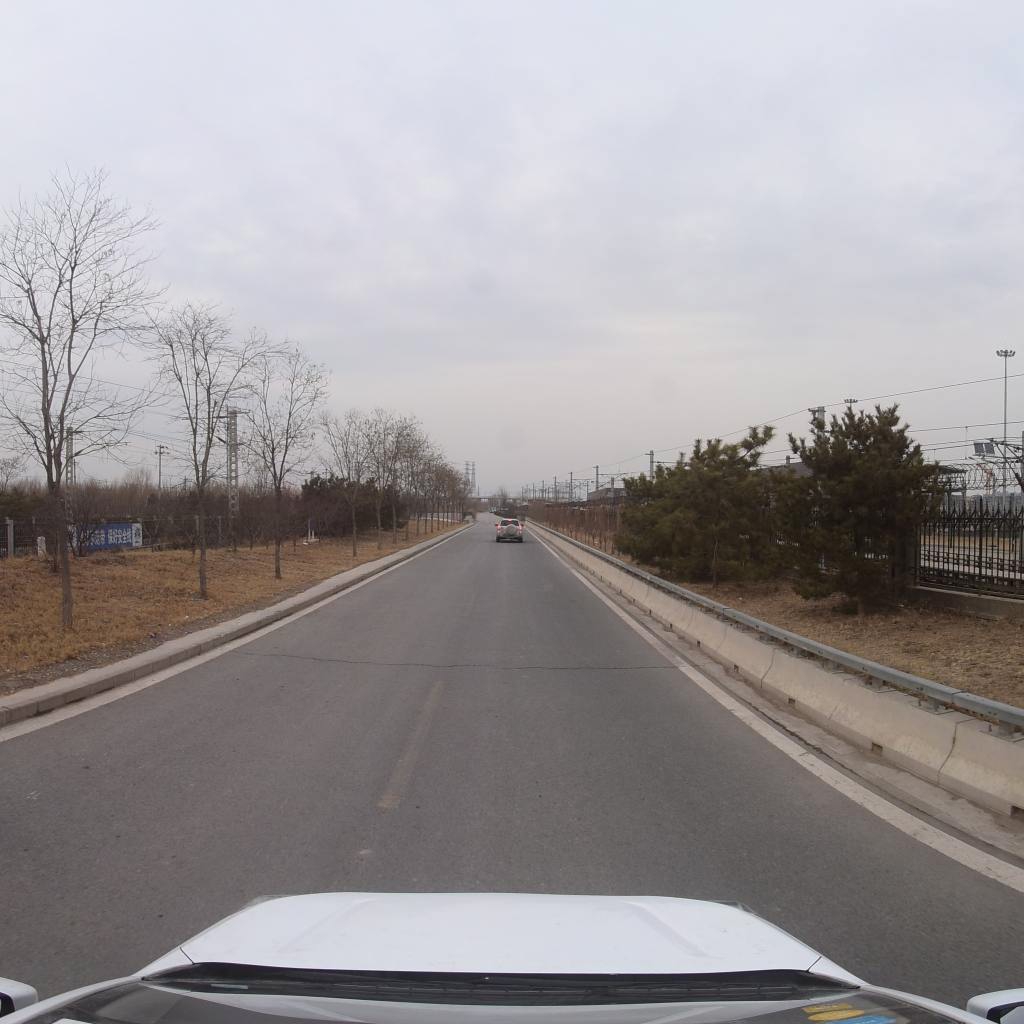
Region: Fengtai
Road damage annotations: transverse crack